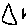
Label: triangle